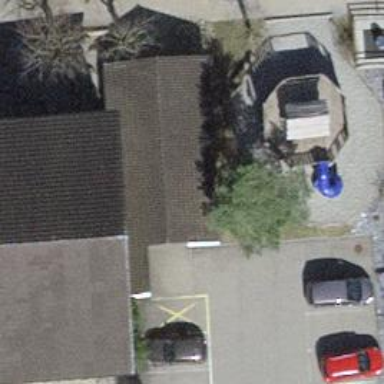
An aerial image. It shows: Bicycle parking facility.